Question: Find the area of the following quadrilateral, where all points are on integers. The result is rounded to 1 decimal place
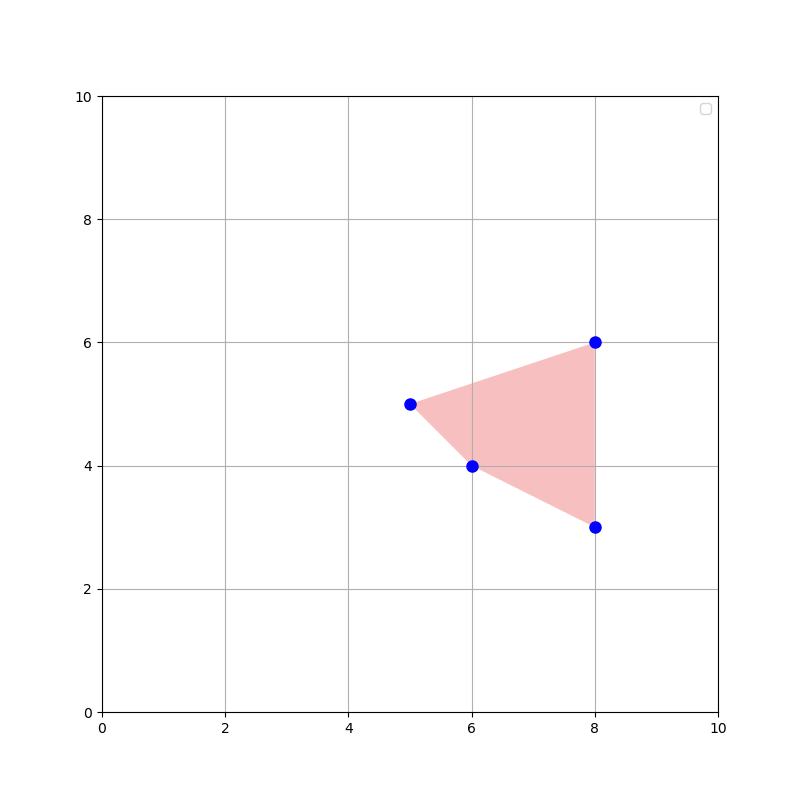
Answer: 5.0